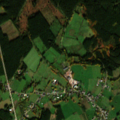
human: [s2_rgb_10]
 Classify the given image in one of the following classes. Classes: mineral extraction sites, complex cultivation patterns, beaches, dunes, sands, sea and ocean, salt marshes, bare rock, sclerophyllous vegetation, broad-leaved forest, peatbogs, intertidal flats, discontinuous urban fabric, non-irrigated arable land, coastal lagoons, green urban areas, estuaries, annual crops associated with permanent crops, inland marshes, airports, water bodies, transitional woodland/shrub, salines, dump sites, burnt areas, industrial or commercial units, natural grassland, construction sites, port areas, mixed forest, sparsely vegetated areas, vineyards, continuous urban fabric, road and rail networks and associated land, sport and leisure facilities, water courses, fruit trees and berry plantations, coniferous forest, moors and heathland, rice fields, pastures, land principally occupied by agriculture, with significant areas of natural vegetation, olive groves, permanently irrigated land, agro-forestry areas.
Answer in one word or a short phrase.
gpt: discontinuous urban fabric, pastures, land principally occupied by agriculture, with significant areas of natural vegetation, coniferous forest, mixed forest, transitional woodland/shrub